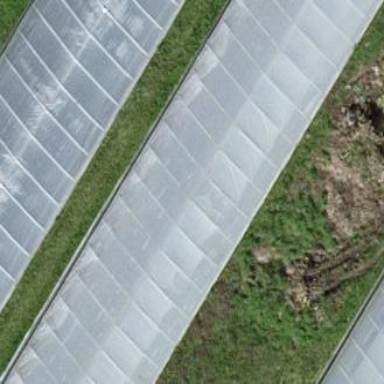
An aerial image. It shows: Greenhouse.